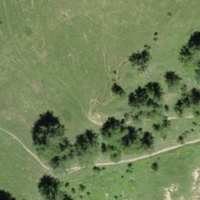
EUNIS habitat code: 23
Species observed at this site:
Neotinea ustulata